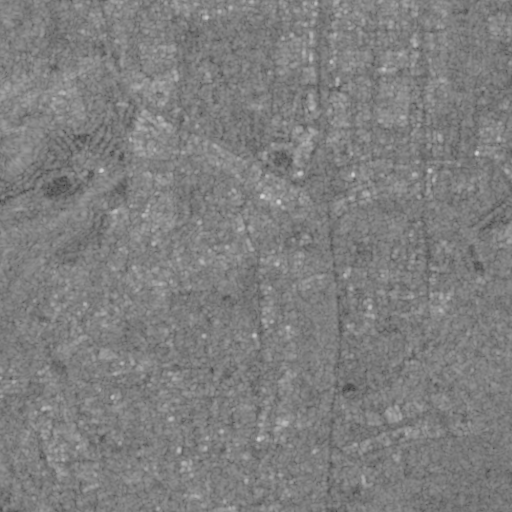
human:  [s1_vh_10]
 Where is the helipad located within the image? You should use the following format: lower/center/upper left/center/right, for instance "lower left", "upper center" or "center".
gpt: The helipad is located in the upper center of the image.
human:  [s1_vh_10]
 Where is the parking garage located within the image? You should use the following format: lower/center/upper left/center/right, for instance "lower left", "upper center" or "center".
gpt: The parking garage is located in the upper center of the image.
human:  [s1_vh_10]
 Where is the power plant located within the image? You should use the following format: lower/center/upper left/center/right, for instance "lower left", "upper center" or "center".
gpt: There is no power plant in the image.

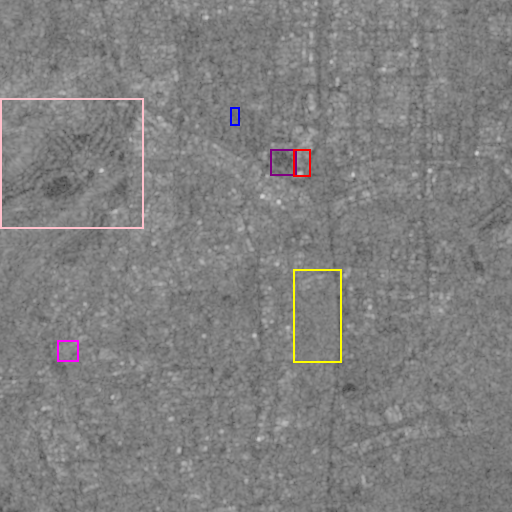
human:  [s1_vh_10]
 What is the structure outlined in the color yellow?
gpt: The structure outlined in yellow is a crop field.
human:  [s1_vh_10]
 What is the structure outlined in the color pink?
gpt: The structure outlined in pink is a park.
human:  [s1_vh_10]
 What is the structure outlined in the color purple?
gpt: The structure outlined in purple is a parking lot.
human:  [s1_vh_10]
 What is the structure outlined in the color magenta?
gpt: The structure outlined in magenta is a power substation.
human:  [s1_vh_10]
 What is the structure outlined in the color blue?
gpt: The structure outlined in blue is a track.
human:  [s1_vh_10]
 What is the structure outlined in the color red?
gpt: The structure outlined in red is a building.
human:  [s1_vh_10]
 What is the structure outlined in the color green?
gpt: There is no green outline.